Aerial crown-view tile of a tropical tree (Barro Colorado Island, Panama), acquired 20250512:
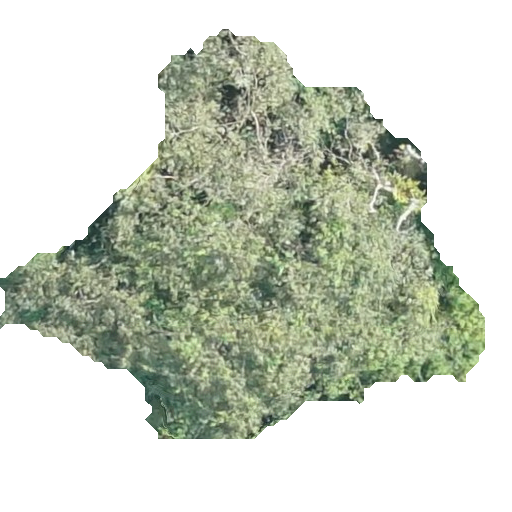
Species: Luehea seemannii
GBIF accepted scientific name: Luehea seemannii
Crown area: 167.024 m²